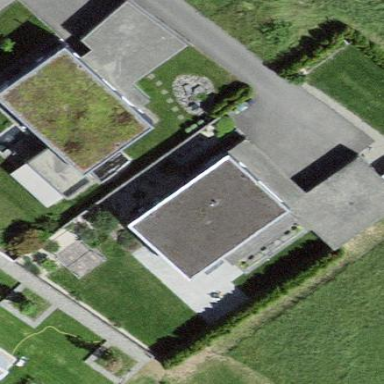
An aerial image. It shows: Building with flat roof.